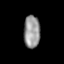
Tissue: lung
Cell type: Epithelial cells
Senescence score: 0.203
Nuclear area (px): 522
Mean DAPI intensity: 149.412